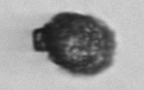
Label: Delphineis